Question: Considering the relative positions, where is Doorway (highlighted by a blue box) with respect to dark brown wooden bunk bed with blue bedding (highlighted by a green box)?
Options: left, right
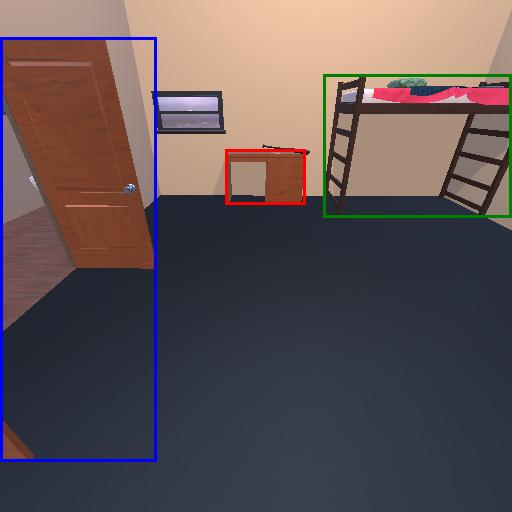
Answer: left